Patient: sex M, age 63
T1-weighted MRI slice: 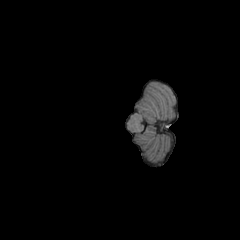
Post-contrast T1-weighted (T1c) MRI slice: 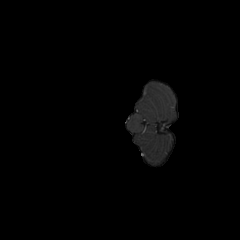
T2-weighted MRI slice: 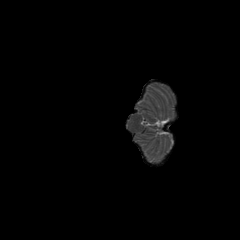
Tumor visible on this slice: no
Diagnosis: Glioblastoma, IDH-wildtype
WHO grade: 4